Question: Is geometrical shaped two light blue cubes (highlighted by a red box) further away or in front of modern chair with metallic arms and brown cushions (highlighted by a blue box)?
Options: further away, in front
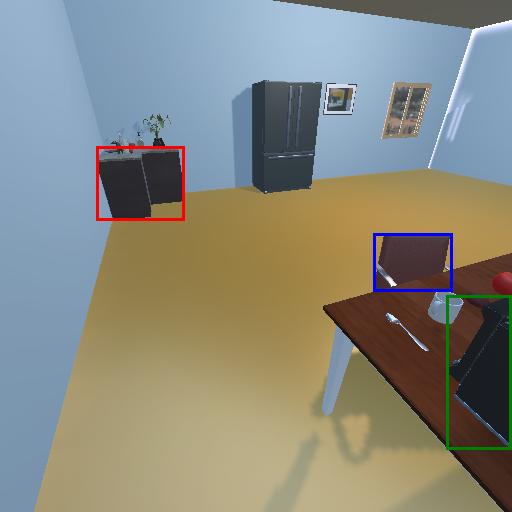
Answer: further away